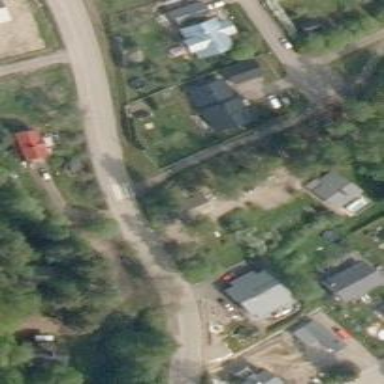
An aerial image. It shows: Cycleway.